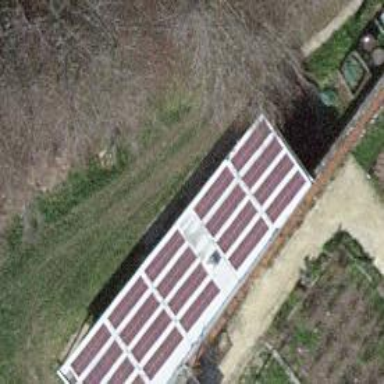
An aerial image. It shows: Shed.